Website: walmart
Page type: billing-address
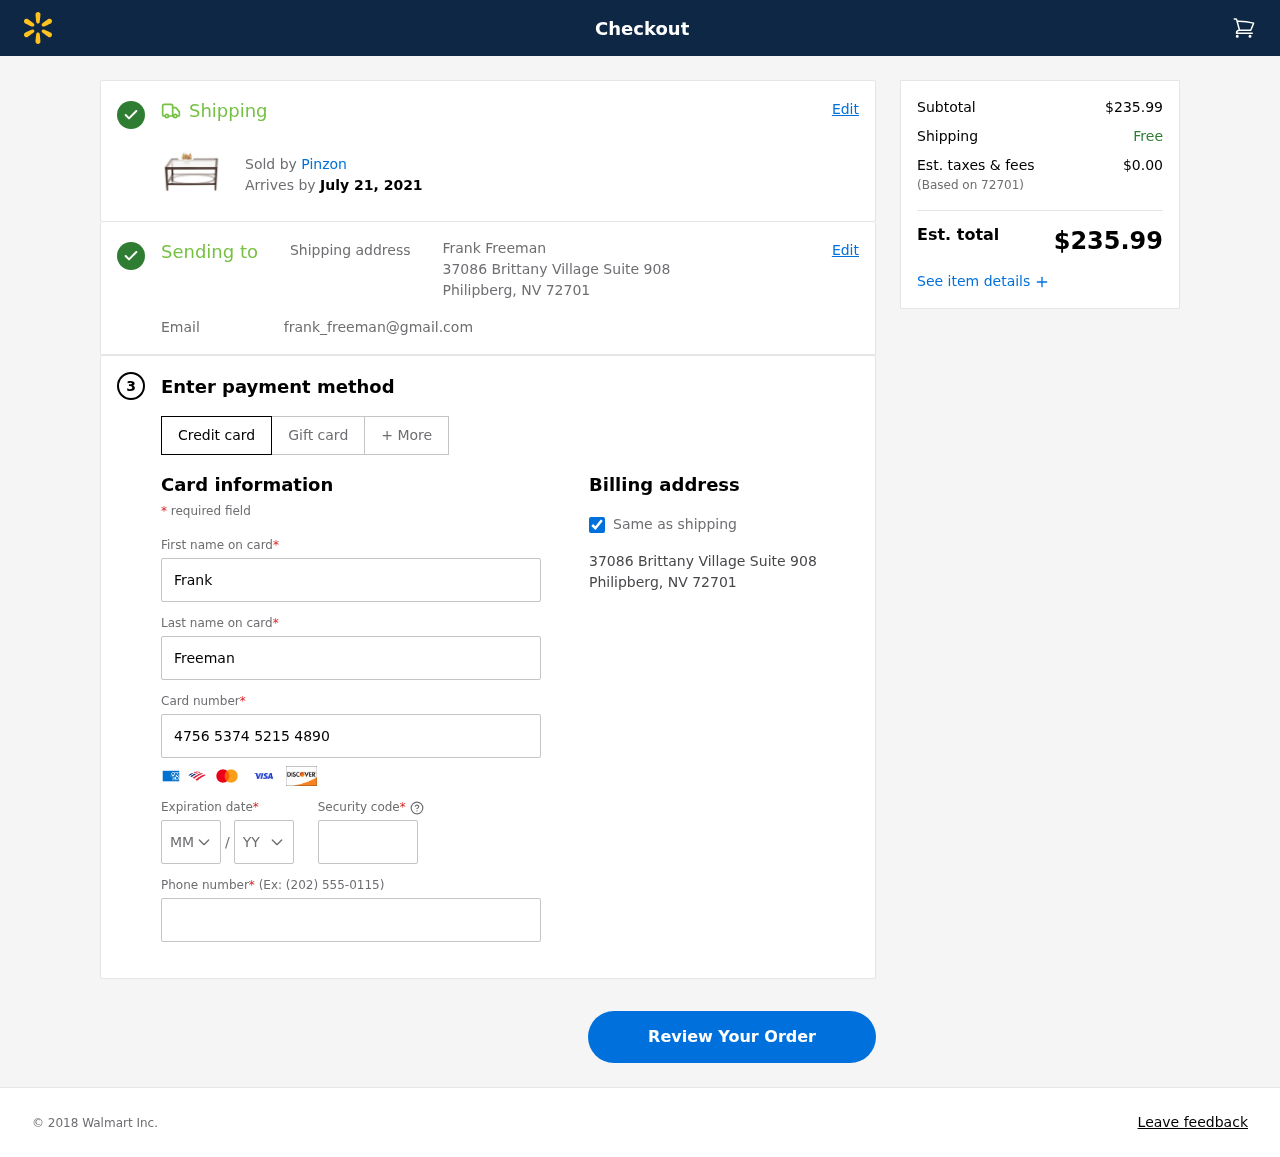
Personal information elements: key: PII_CARD_CVV
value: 712
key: PII_CARD_EXPIRY_MONTH
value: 10
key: PII_CARD_EXPIRY_YEAR
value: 30
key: PII_CARD_NUMBER
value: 4756 5374 5215 4890
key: PII_CITY_STATE_ZIP
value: Philipberg, NV 72701
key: PII_EMAIL
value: frank_freeman@gmail.com
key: PII_FIRSTNAME
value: Frank
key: PII_FULLNAME
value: Frank Freeman
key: PII_LASTNAME
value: Freeman
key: PII_PHONE
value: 8392628323
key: PII_POSTCODE
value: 72701
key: PII_STREET
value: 37086 Brittany Village Suite 908
Product elements: key: PRODUCT1_BRAND
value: Pinzon
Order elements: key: ORDER_DELIVERY_DATE
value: July 21, 2021
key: ORDER_SUBTOTAL
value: $235.99
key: ORDER_TAX
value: $0.00
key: ORDER_TOTAL
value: $235.99